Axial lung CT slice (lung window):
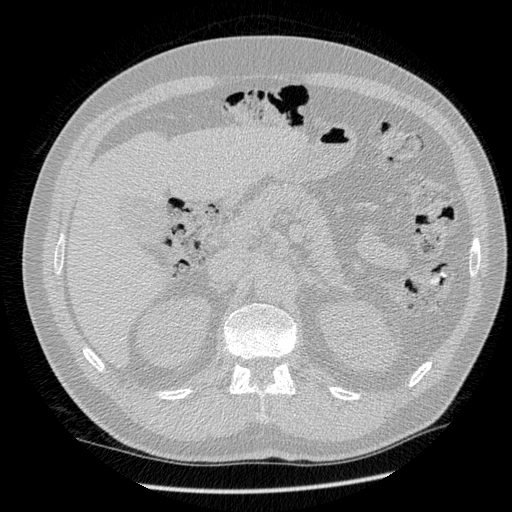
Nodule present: no